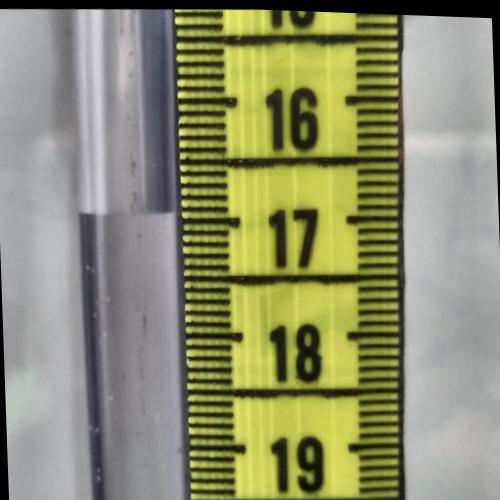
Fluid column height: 16.9 cm